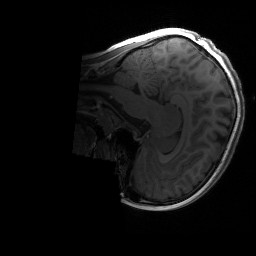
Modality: T1w
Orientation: sagittal
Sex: female
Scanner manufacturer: siemens
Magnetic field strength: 3 T
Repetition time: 1.9 s
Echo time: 0.00243 s